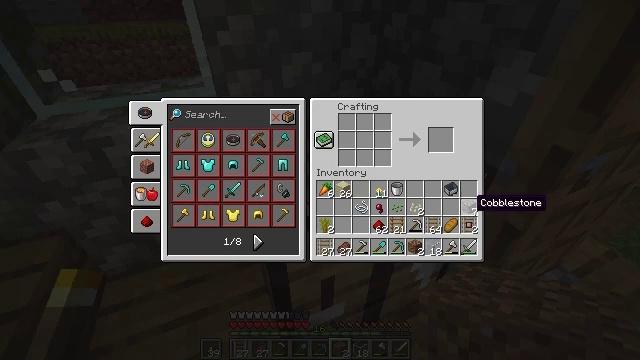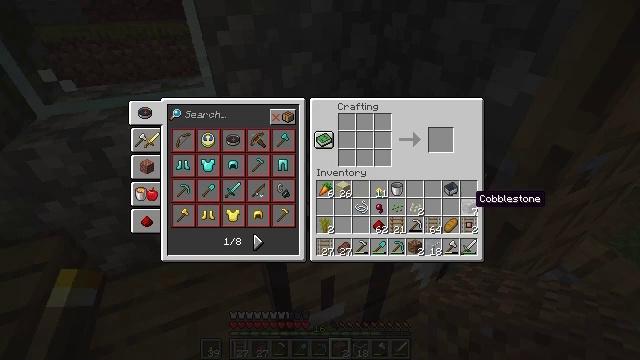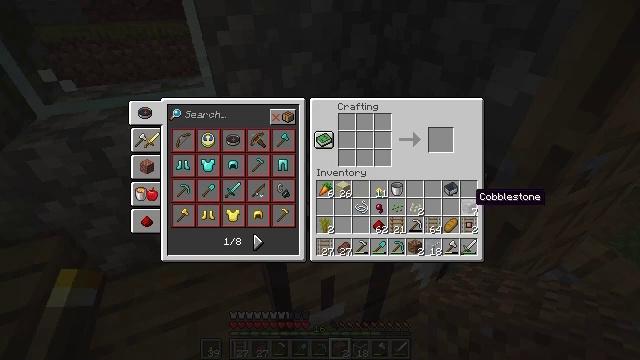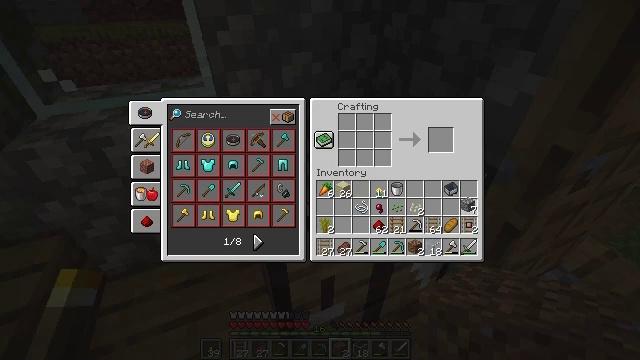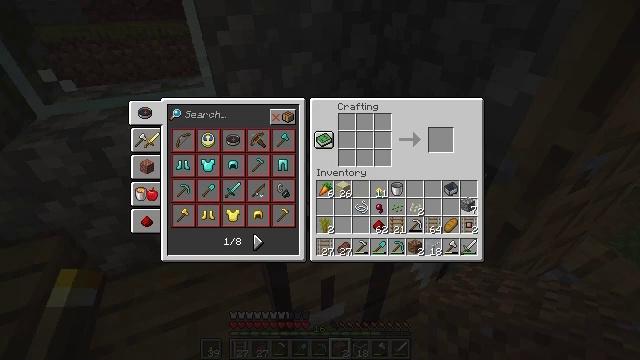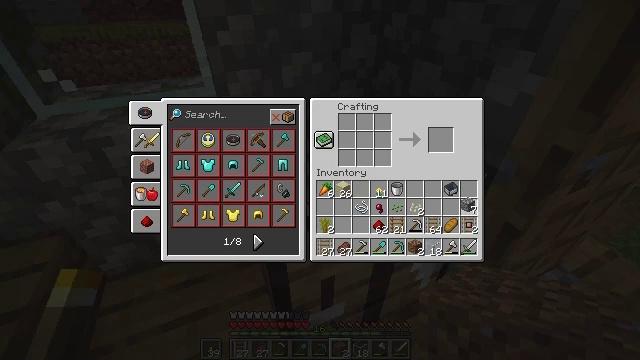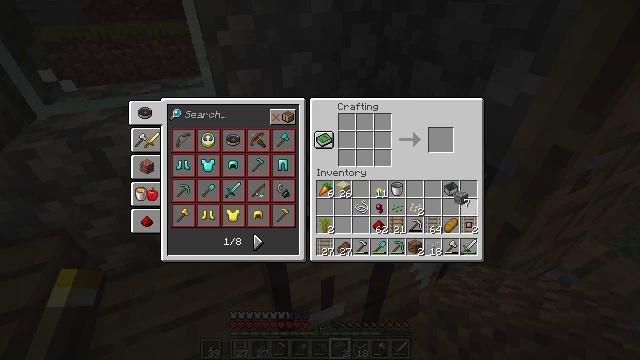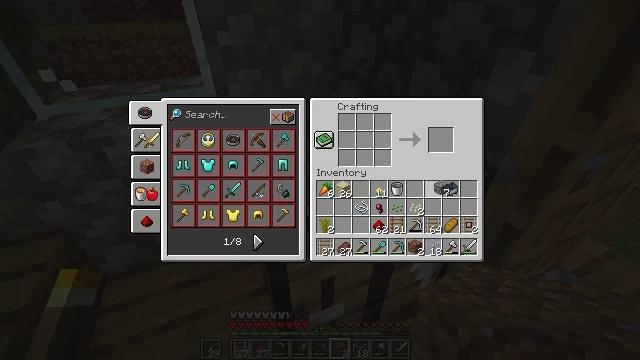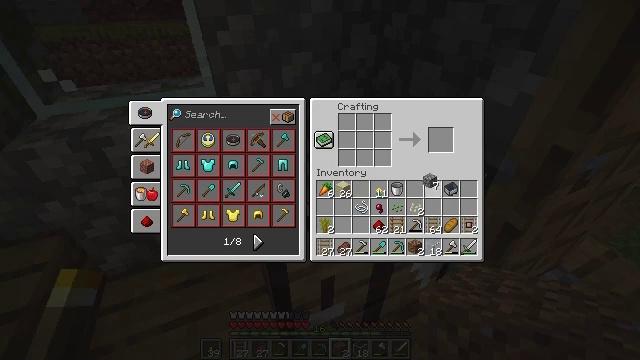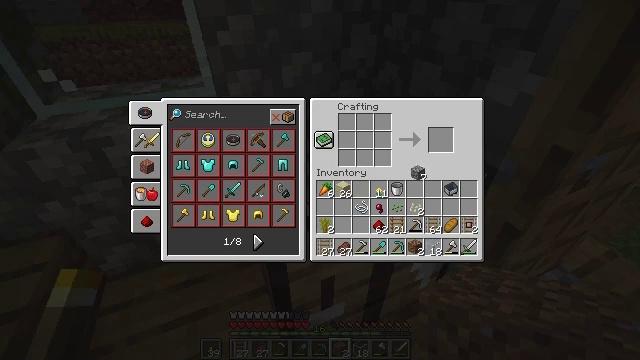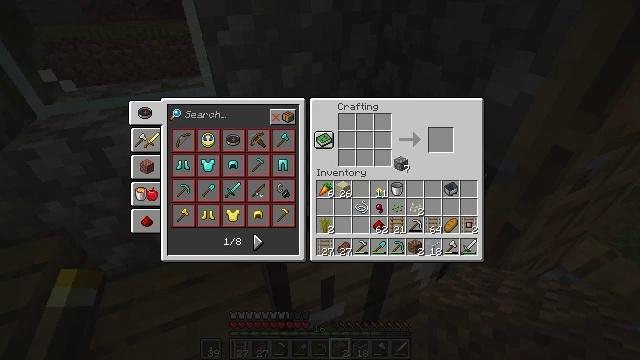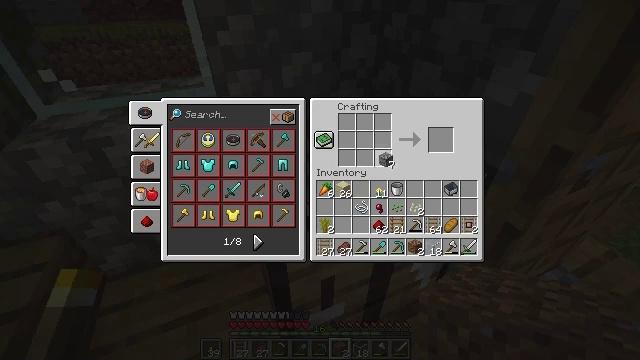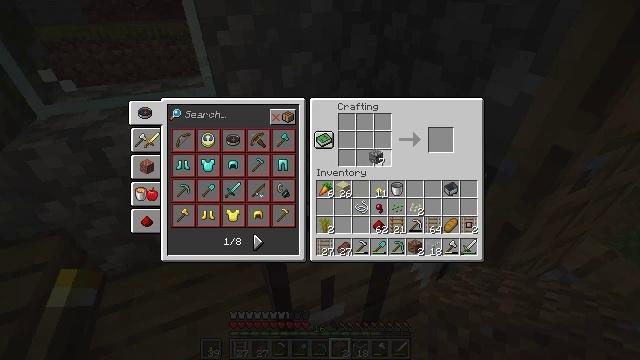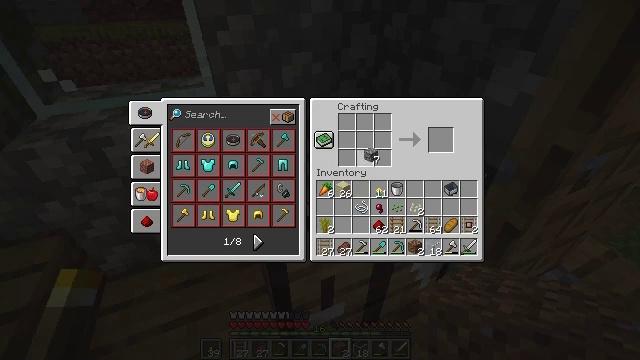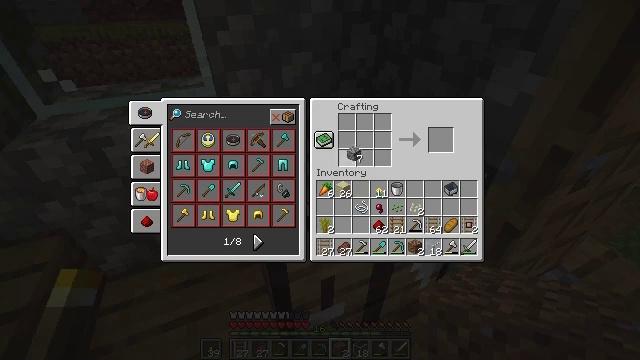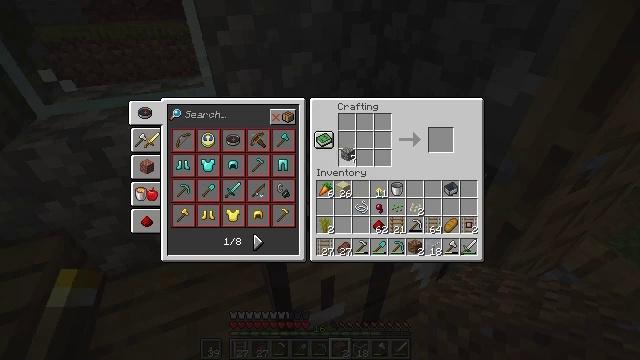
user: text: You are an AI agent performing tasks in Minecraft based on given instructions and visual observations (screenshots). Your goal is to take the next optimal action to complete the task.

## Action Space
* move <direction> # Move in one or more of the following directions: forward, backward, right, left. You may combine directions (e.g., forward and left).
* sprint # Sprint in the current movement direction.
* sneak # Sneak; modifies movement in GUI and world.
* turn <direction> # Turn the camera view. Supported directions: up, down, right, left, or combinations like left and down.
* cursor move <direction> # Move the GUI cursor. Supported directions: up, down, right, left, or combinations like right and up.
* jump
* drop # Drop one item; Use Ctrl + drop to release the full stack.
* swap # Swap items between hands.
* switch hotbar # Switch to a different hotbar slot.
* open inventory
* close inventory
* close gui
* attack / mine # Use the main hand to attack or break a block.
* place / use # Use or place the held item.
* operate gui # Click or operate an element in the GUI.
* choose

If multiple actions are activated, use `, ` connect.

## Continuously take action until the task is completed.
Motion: motion action
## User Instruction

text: Transform cobblestone into a cobblestone wall at the crafting table.
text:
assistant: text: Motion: no_op
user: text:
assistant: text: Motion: no_op
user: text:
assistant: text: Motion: operate gui
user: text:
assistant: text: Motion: operate gui
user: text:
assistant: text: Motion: operate gui
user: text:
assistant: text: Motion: cursor move left and up
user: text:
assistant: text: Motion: cursor move left and up
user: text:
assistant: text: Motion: cursor move left and up
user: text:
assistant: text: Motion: cursor move left and up
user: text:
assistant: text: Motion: sneak, cursor move left and up
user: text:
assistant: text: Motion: sneak, cursor move left
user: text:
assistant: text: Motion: sneak, cursor move left
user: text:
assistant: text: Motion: sneak
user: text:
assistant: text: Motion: sneak, cursor move left
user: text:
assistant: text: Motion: sneak
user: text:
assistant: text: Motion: sneak
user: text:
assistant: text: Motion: sneak
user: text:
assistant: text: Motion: sneak
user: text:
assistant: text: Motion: sneak
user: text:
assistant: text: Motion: sneak
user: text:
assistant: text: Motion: sneak
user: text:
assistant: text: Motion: sneak
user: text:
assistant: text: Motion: sneak, operate gui
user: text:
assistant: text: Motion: sneak, operate gui
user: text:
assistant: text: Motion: sneak, operate gui
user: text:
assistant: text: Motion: sneak, cursor move right, operate gui
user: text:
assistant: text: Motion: sneak, cursor move right, operate gui
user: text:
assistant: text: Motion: sneak, operate gui
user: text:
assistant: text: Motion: sneak, operate gui
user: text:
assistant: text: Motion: sneak, operate gui